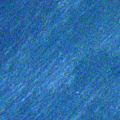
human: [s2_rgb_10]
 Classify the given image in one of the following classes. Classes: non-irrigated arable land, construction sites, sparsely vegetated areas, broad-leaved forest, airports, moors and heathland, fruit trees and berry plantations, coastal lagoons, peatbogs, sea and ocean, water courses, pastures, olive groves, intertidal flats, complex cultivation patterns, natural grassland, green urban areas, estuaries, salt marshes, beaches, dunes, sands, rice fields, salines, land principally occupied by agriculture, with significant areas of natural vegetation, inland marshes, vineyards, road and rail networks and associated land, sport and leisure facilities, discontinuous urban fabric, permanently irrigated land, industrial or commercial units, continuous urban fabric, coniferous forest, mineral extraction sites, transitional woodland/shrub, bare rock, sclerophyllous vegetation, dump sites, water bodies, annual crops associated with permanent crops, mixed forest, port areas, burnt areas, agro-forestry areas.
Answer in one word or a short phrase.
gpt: sea and ocean